Question: Hey guys I'm new in Python.I'm using Python 3.6.4 (64-bit) and was installing modules.I was successfully able to download pandas and matplotlib but I don't know why I can't import bs4.

Please help and please tell what to do.
I'm new so please ignore my mistakes or tell me how to correct it.
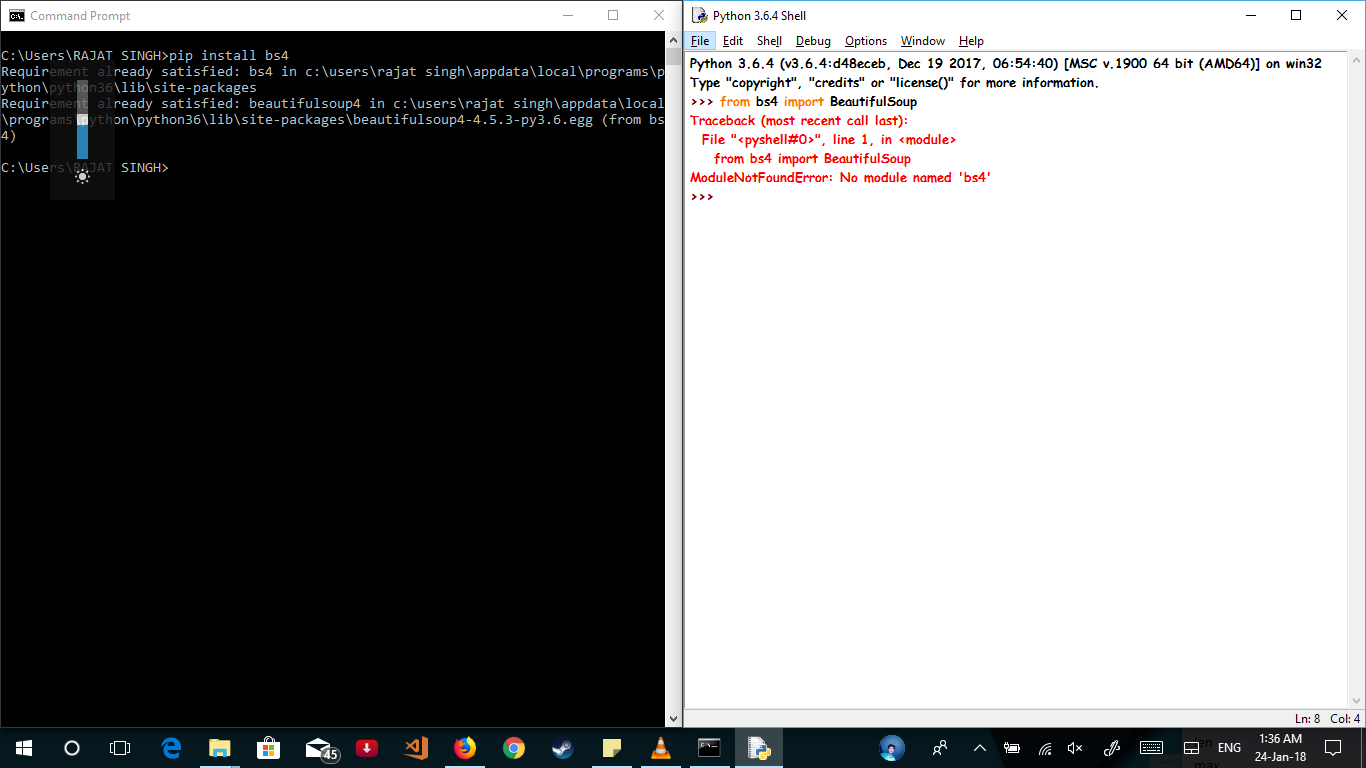
Answer: '''
import pip
pip.main(["install","bs4"])
'''